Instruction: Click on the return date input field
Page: home
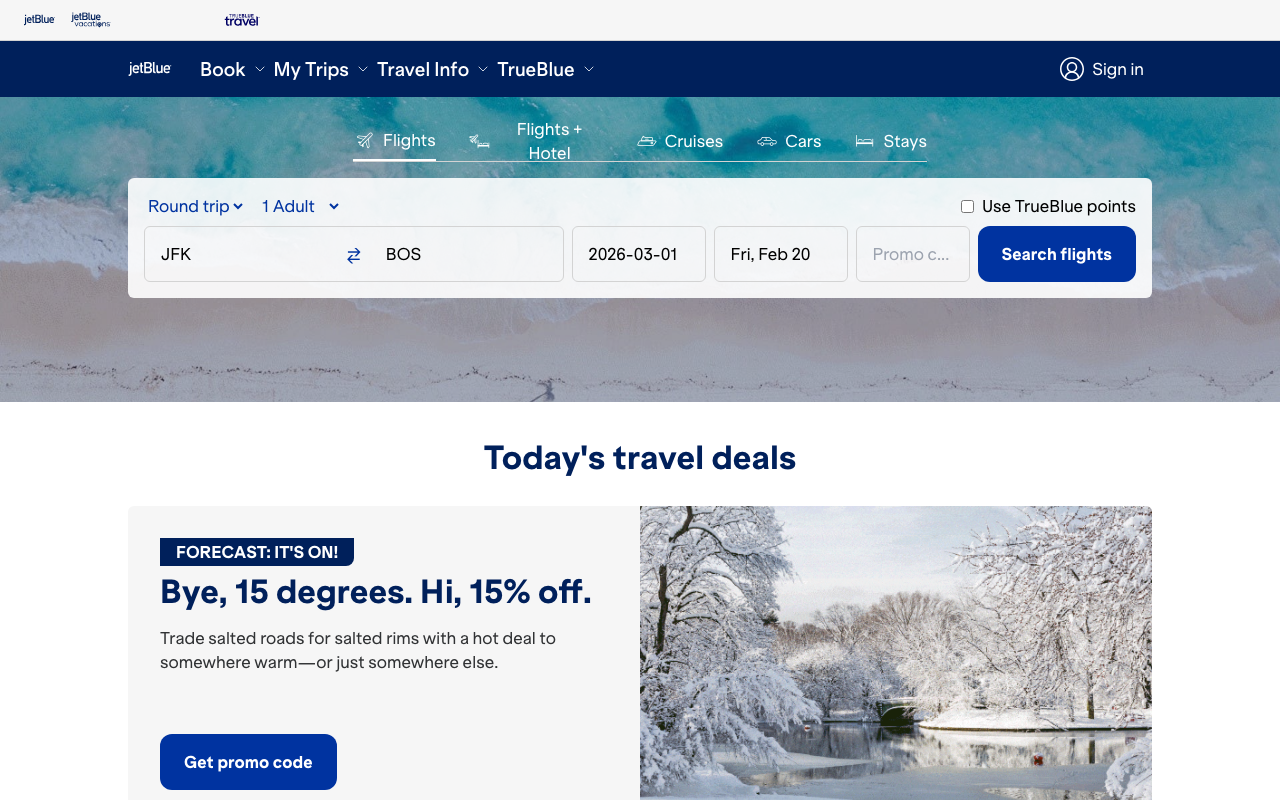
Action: click